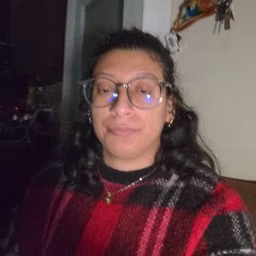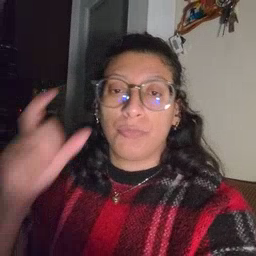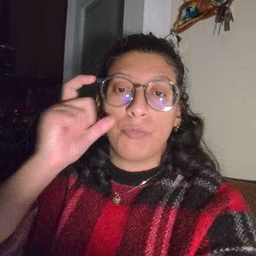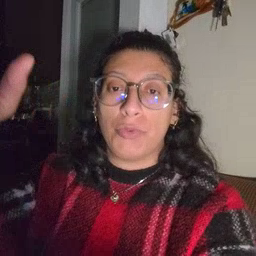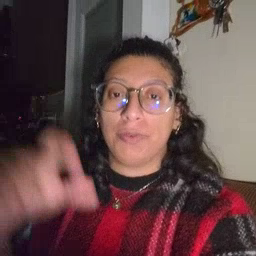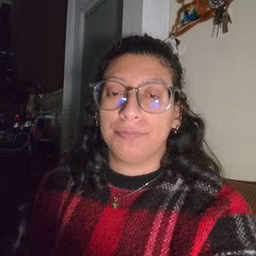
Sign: moon